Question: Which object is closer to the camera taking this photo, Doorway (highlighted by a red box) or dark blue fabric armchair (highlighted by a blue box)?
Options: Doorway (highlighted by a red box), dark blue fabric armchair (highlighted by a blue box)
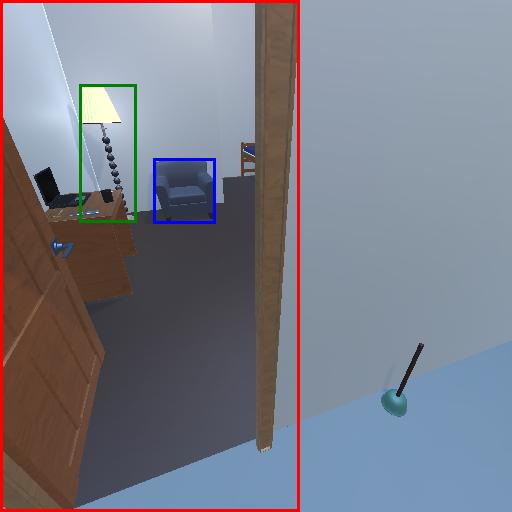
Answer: Doorway (highlighted by a red box)